Question: I have two arrays containing string values (newValues and oldValues). I iterate over the oldValues array with jquery each and check the value against the newValues array. However even if the value exists in the newValues array, it is only found if I do a toString first. IE Debugger Console howerver says, that this is already a string (and thats what I expect too).
Code:
'''
$(oldValues).each(function () {
// always fails (debug snapshot taken here)
if (jQuery.inArray(this, newValues) === -1) {
// ...
}
});
'''

Why do I have to do a toString first, even when is already of type string? Has this something to do with the jquery each?
All similar questions I've found had to do with type mismatch, but this isn't the case here, right?
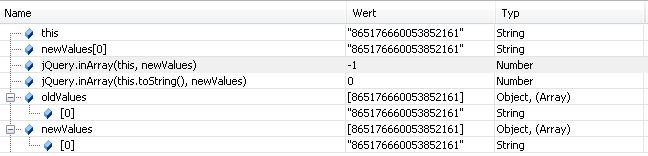
Answer: Use the following code instead:
'''
$(oldValues).each(function (index, value) {
if (jQuery.inArray(value, newValues) === -1) {
'''
Unless you use <URL> does not find the value.
The above code solves this problem by correctly utilising <URL>.